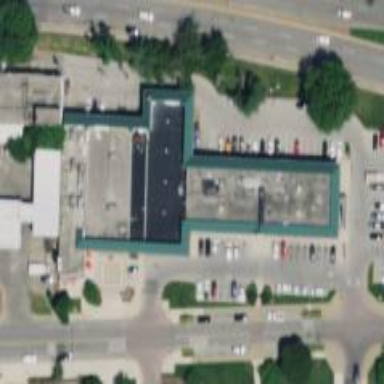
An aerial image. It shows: Healthcare clinic.